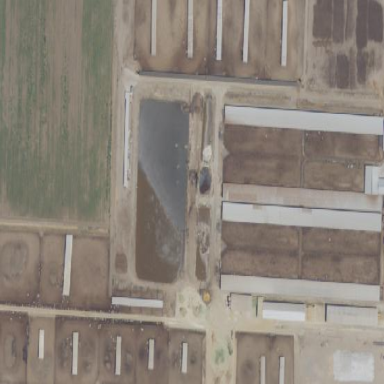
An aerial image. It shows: Farmyard area.